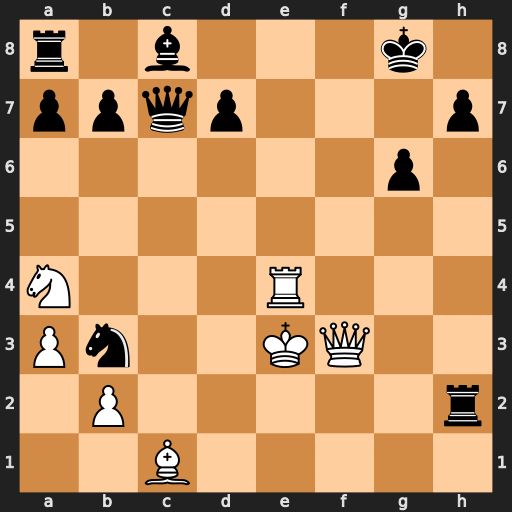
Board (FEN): r1b3k1/ppqp3p/6p1/8/N3R3/Pn2KQ2/1P5r/2B5
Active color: w
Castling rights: -
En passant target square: -
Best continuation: Re8+ Kg7 Qf8#